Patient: sex F, age 31
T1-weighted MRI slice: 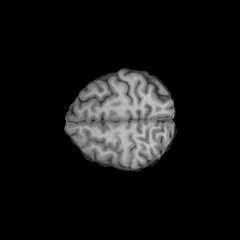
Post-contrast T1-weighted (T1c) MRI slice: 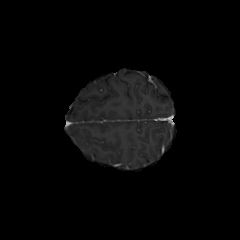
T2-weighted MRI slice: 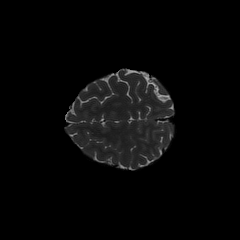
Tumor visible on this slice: no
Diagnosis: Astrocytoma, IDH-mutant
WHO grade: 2